Question: I have two plots with the same figsize and I want to get them to have the same box size.
Does anyone know how to achieve that?
Here is my code:
'''
lstOfNames = []
fig,ax = plt.subplots(figsize=(24,12))
plt.plot(price.index, price.values)
plt.tick_params(axis='both', which='major', labelsize=18)
plt.setp(ax.get_xticklabels(), visible=False)
fig,ax = plt.subplots(figsize=(24,12))
for i in df_COT.columns:
plt.plot(df_COT[i],linewidth=2)
lstOfNames.append(i)
plt.axhline(y=0, color='black', linestyle='--')
plt.axhline(y=50000, color='black', linestyle=':')
plt.axhline(y=100000, color='black', linestyle=':')
plt.axhline(y=-50000, color='black', linestyle=':')
plt.axhline(y=-100000, color='black', linestyle=':')
plt.legend(lstOfNames,fontsize=17)
plt.title("COT Report - Non-Commercial (Large Speculators)", fontsize = 30)
plt.tick_params(axis='both', which='major', labelsize=20)#
fig.autofmt_xdate()
plt.savefig("COT Report.png", bbox_inches='tight')
plt.show()
'''
The output I currently have:

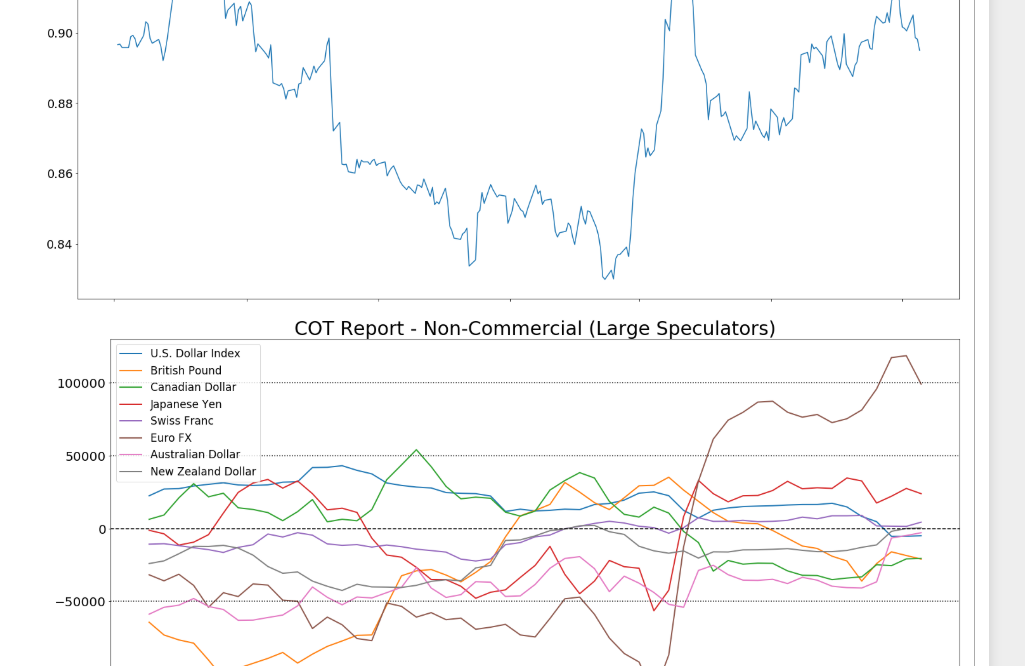
Answer: Since, I don't have the data you are plotting, I couldn't check running your code: You can add
'''
f, (ax1, ax2) = plt.subplots(2,1,sharex=True,figsize=(24,12))
'''
and check.
As for your comment, below is an working example:
'''
import numpy as np
import matplotlib.pyplot as plt
#Some dummy data
x = np.linspace(0,10,1001)
y = x+1
fig, (ax1, ax2) = plt.subplots(2, sharex=True)
## if you want to control the spacing between the subpots
##fig, (ax1, ax2) = plt.subplots(2, sharex=True, gridspec_kw={'hspace': 0})
fig.suptitle('Using sharex')
ax1.plot(x, y)
ax2.plot(x + 1, -y)
plt.show()
'''